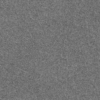
Label: dusty